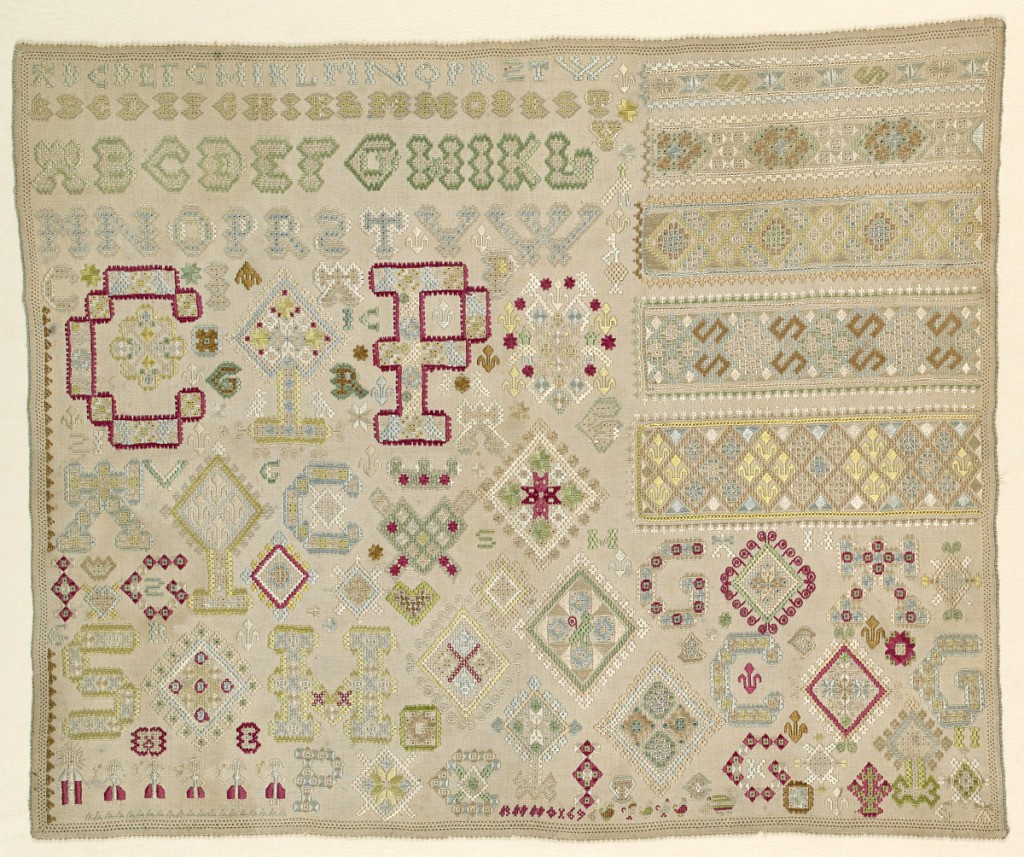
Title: Sampler
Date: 1696
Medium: silk embroidery on linen foundation Technique: embroidered in satin, padded satin, stem, eyelet, feather over withdrawn element work, four-sided (square), cross, and whipped running stitches on plain weave foundation
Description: Initials, bands of pattern at upper right and five wise maidens at lower left.  Five wise maidens (Matthew 25.1) with their lamps.